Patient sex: M
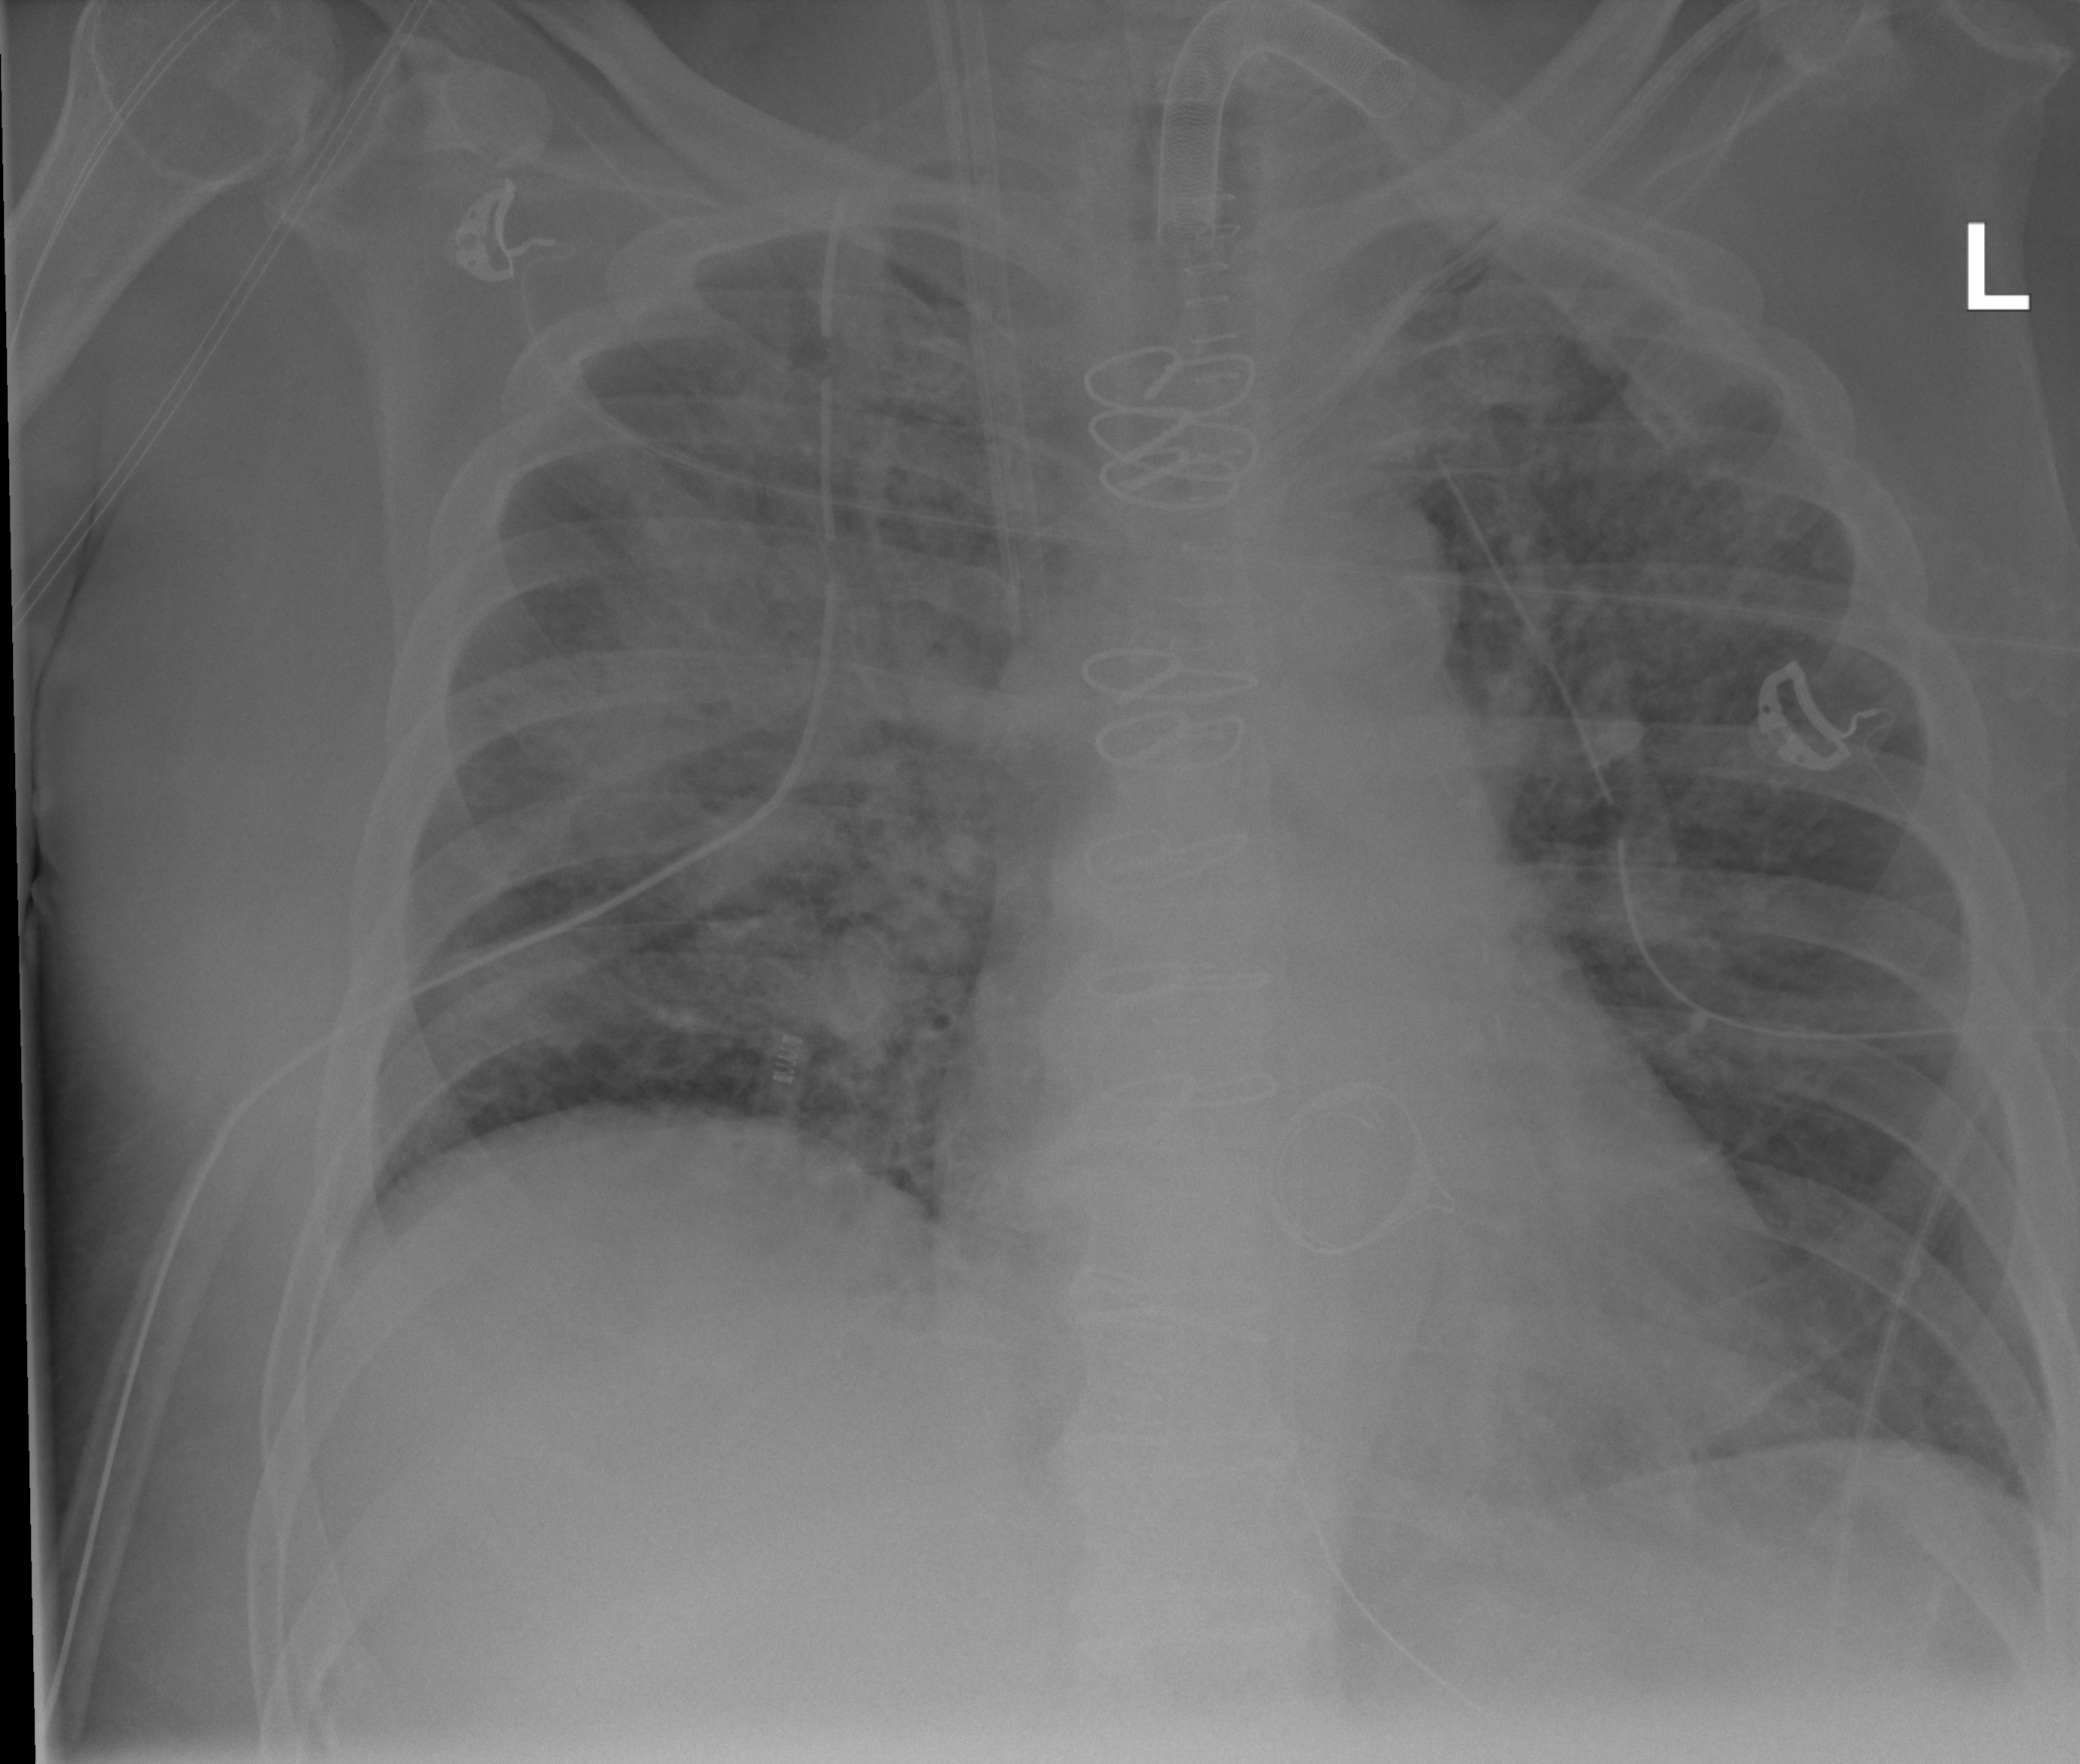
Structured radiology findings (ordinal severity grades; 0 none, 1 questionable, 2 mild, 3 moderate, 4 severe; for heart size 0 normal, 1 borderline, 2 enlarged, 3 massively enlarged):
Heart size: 0
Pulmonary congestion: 0
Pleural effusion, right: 0
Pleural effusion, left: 0
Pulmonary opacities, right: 3
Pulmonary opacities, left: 2
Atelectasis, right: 3
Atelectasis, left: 3